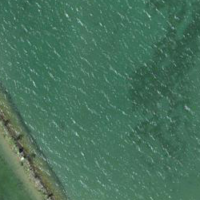
EUNIS habitat code: 14
Species observed at this site:
Podiceps cristatus
Fulica atra
Anas crecca
Alcedo atthis
Anas platyrhynchos
Larus canus
Aythya ferina
Podiceps nigricollis
Aythya fuligula
Bucephala clangula
Chroicocephalus ridibundus
Phalacrocorax carbo
Gavia stellata
Cygnus olor
Larus michahellis
Ardea alba
Gavia arctica
Spatula clypeata
Mareca strepera
Egretta garzetta
Mergus merganser
Sterna hirundo
Anser anser
Tringa nebularia